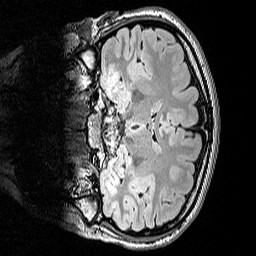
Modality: FLAIR
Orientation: coronal
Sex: female
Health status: ill
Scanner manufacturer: siemens
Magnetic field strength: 3 T
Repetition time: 5 s
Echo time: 0.388 s